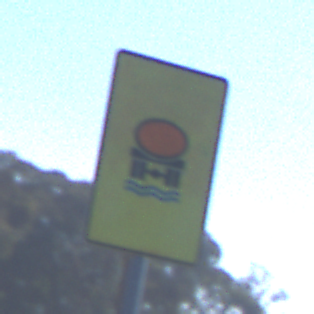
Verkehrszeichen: FahrzeugeMitWassergefaehrdenderLadungOhnePfeilsymbol
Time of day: MorningAfternoon
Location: Outdoor (Nature)
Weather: Clear
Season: NotSpecified
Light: Natural